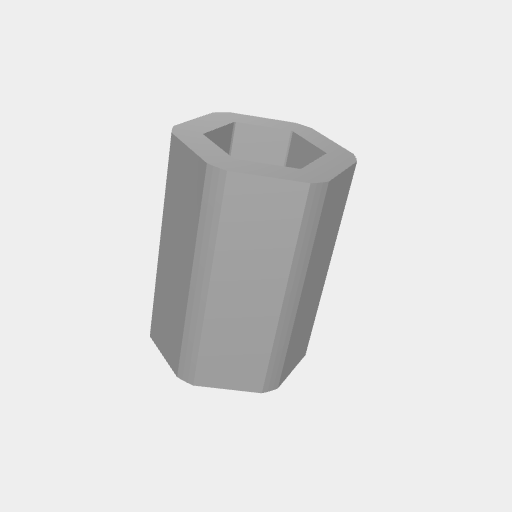
Part: Spacer8RID12ROD16